Question: I would like to get your help in the following case:
I have three columns '[Case]', '[Action Date]', '[Person ID]' and I would like to get the maximum '[Action Date]' for each 'Case' with the related '[Person ID]'

As you can see the results for the 'Case' are identical and we have the '[Action Date]' and '[Person ID]' which are not, I would like to get back the 'MAX([Action Date])' (17-04-2020) and the related '[Person ID]'.
'''
select
[Case],
MAX([Action Date]) as 'Last Parking Date',
[Person ID]
from SOURCE_TABLE
group by
[Case],
MAX([Action Date]) as 'Last Parking Date',
[Person ID]
'''
I tried to write it with subselects, but the code became totally confusing.
Thank you so much for you help!
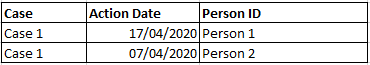
Answer: Use 'ROW_NUMBER()' window function:
'''
SELECT [Case], [Person ID], [Action Date] AS [Last Parking Date]
FROM (
SELECT *, ROW_NUMBER() OVER (PARTITION BY [Case] ORDER BY [Action Date] DESC) rn
FROM SOURCE_TABLE
) t
WHERE rn = 1
'''